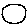
Label: moon